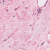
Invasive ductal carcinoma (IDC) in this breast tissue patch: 0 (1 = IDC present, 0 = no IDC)